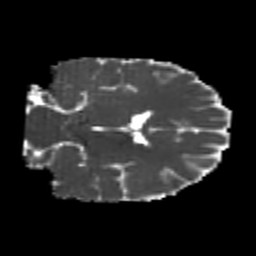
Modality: MD
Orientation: coronal
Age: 25
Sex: male
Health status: healthy
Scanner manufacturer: philips
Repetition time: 7.386 s
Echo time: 0.08599 s